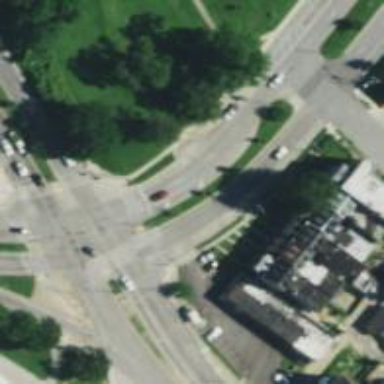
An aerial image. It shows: Footway that serves as traffic island.